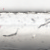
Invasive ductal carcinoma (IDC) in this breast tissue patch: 0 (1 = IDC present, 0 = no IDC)